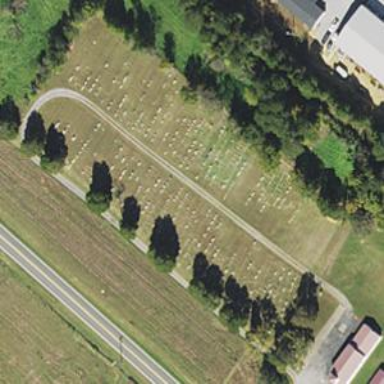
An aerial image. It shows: Cemetery.